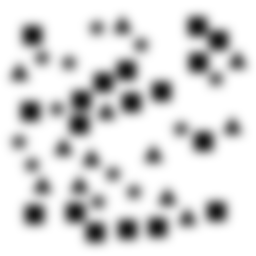
Squares: 18
Triangles: 12
Stars: 12
Total shapes: 42